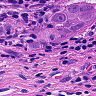
Metastatic tissue present: yes